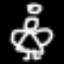
Label: angel